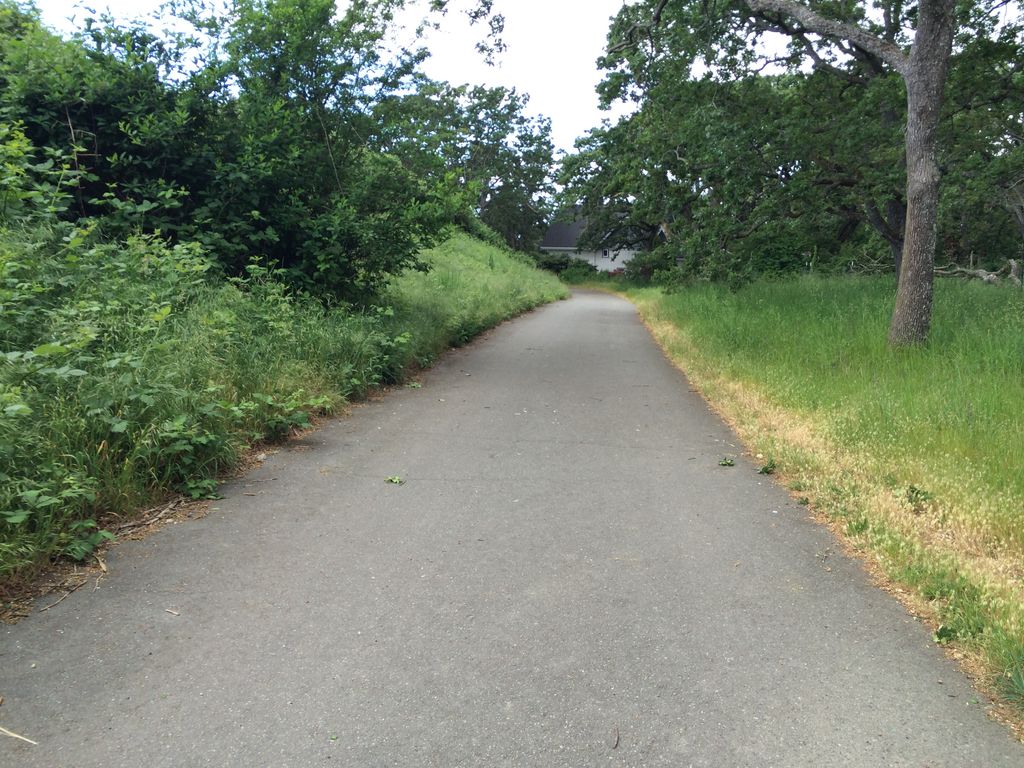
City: victoria